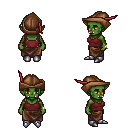
a pixel art fantasy rpg character, female body template, orc, green skin, maroon pirate shirt, robe skirt, green long mohawk hairstyle, leather cap, bracelets, metal boots, four views (front, back, left, right), 2x2 character sprite sheet, small pixel art, hard edges, no anti-aliasing